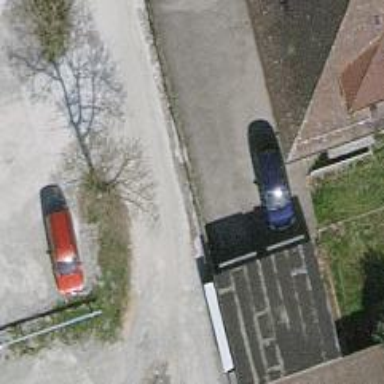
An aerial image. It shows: Parking aisle with fine gravel surface.